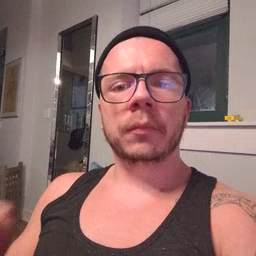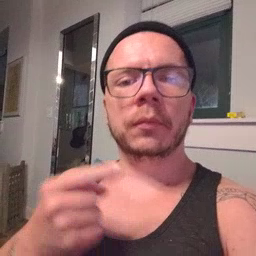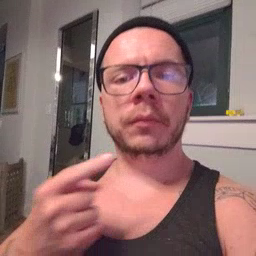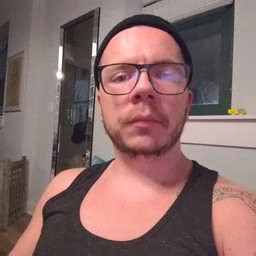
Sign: owie